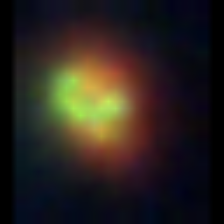
Taxon: NanoPlankton
Group: Other